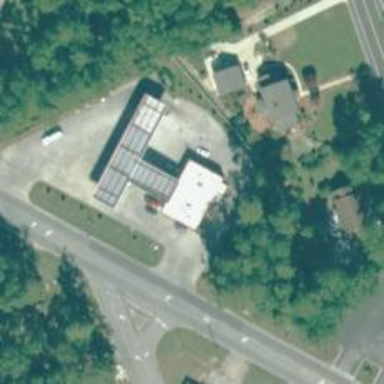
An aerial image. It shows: Convenience shop.